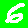
Digit: 6